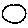
Label: moon